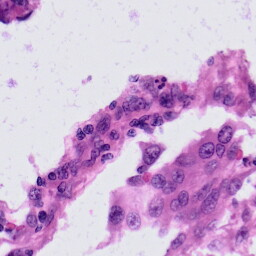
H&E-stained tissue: Skin